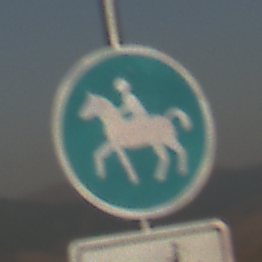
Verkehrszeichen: Reitweg
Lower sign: MehrspurigeFahrzeugeFrei9
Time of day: SunriseSunset
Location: Outdoor (Nature)
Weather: Clear
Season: NotSpecified
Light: Natural